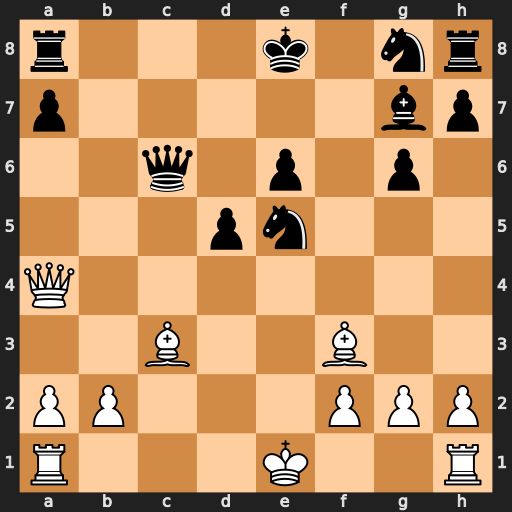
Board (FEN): r3k1nr/p5bp/2q1p1p1/3pn3/Q7/2B2B2/PP3PPP/R3K2R
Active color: w
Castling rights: KQkq
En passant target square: -
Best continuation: Qxc6+ Nxc6 Bxg7